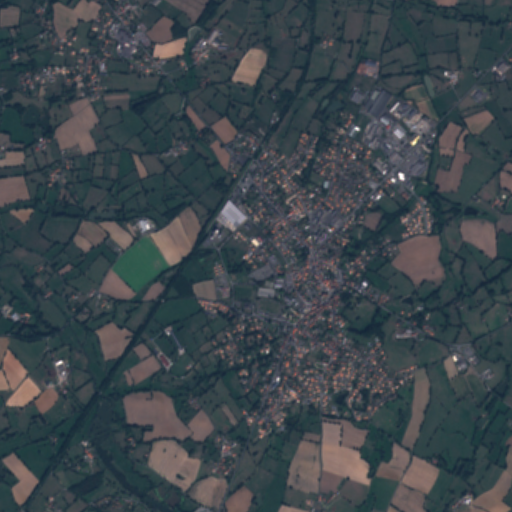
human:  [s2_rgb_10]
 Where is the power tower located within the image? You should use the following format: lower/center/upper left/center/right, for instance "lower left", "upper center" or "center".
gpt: The power tower is located in the lower right of the image.
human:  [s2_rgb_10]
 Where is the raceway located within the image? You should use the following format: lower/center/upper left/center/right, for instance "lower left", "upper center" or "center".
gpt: The raceway is located in the upper center of the image.
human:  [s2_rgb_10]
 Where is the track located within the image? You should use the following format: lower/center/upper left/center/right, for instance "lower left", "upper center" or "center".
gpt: The track is located in the center of the image.
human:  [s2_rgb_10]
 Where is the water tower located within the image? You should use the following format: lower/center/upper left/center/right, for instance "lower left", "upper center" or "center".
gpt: The water tower is located in the upper left of the image.
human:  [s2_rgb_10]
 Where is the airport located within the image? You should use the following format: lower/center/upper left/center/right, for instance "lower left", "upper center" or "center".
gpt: There is no airport in the image.